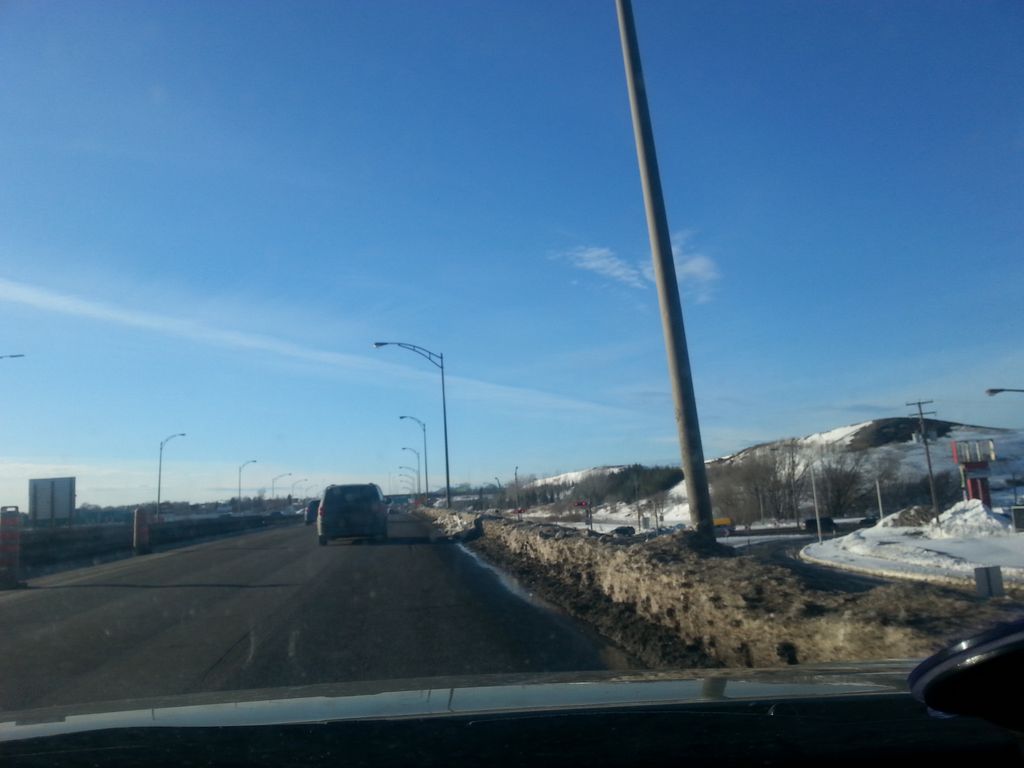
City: quebec_city